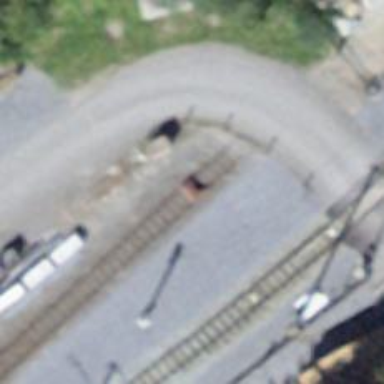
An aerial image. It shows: Railway buffer stop.